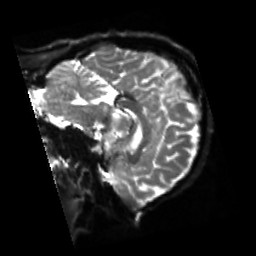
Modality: sbref
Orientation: sagittal
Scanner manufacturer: siemens
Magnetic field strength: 3 T
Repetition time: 4 s
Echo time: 0.0594 s